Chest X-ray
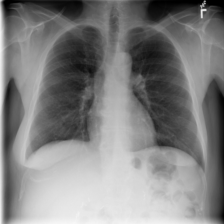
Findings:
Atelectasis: negative
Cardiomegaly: negative
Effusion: negative
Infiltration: negative
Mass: negative
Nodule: negative
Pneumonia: negative
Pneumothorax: negative
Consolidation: negative
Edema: negative
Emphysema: negative
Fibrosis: negative
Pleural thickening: negative
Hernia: negative